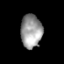
Tissue: prostate
Cell type: T cells
Senescence score: 0.3468
Nuclear area (px): 694
Mean DAPI intensity: 154.692